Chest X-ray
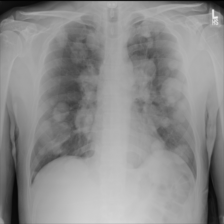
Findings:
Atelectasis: negative
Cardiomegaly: negative
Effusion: negative
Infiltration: negative
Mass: positive
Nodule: negative
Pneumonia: negative
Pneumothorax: negative
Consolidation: negative
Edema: negative
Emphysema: negative
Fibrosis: negative
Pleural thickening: negative
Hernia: negative